Question: Styling is a big feature of WPF. Surely it's possible to make a text box look exactly like the OS textbox?
I'm tired of the bleak desaturated color that the selection must have in order for the black text to be visible:

Is this fixable?
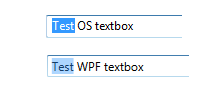
Answer: In you can now set the AppContext flag 'UseAdornerForTextboxSelectionRendering' to false
'''
<configuration>
<runtime>
<AppContextSwitchOverrides value="Switch.System.Windows.Controls.Text.UseAdornerForTextboxSelectionRendering=false"/>
</runtime>
</configuration>
'''
And then use the new property 'SelectionTextBrush' to achieve this like
'''
<TextBox Text="Test WPF TextBox"
SelectionBrush="#1174E6"
SelectionTextBrush="White"/>
'''
<URL>